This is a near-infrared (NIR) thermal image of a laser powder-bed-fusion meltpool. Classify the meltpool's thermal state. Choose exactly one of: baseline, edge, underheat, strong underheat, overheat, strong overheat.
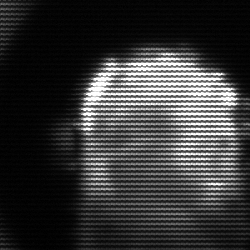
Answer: baseline